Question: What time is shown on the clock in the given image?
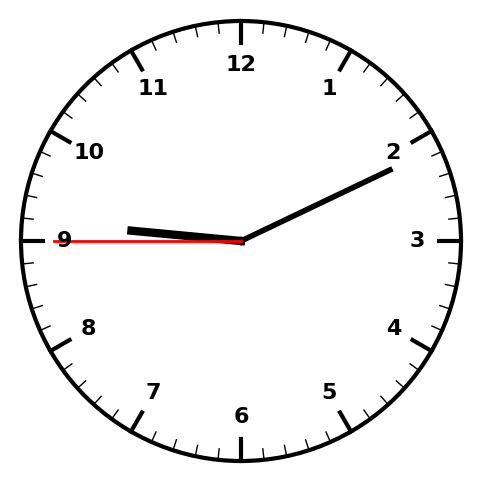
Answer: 09:10:45